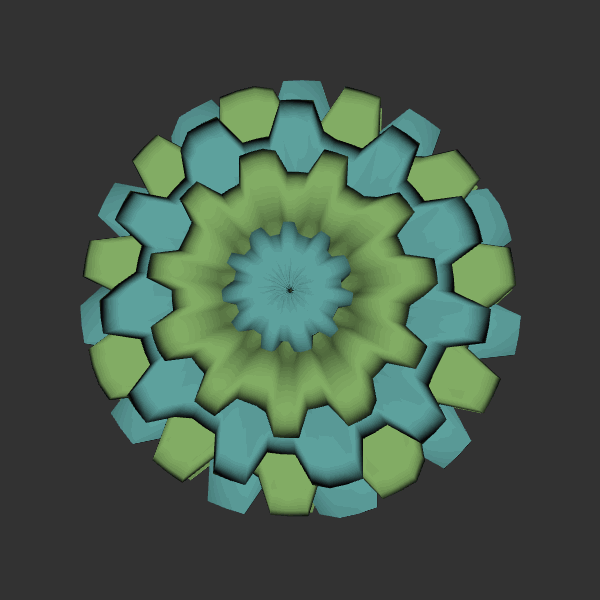
Background: dark